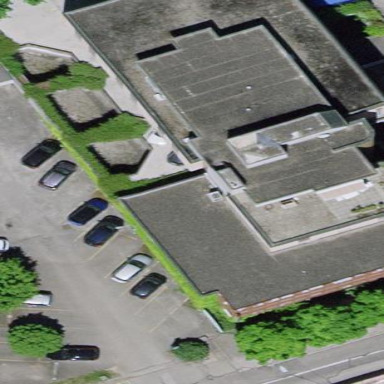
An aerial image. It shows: Hotel building.